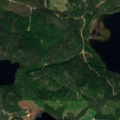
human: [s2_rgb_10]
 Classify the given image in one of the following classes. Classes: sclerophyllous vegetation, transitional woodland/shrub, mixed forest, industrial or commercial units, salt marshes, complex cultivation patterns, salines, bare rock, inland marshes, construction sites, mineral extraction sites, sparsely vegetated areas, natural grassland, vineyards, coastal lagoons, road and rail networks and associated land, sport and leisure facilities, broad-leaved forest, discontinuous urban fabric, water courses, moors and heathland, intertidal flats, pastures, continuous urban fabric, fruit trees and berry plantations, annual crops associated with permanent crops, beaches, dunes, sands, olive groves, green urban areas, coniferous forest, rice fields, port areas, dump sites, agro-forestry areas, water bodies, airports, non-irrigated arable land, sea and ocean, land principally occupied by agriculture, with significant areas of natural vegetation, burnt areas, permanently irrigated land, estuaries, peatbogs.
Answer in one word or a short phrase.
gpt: coniferous forest, mixed forest, water bodies